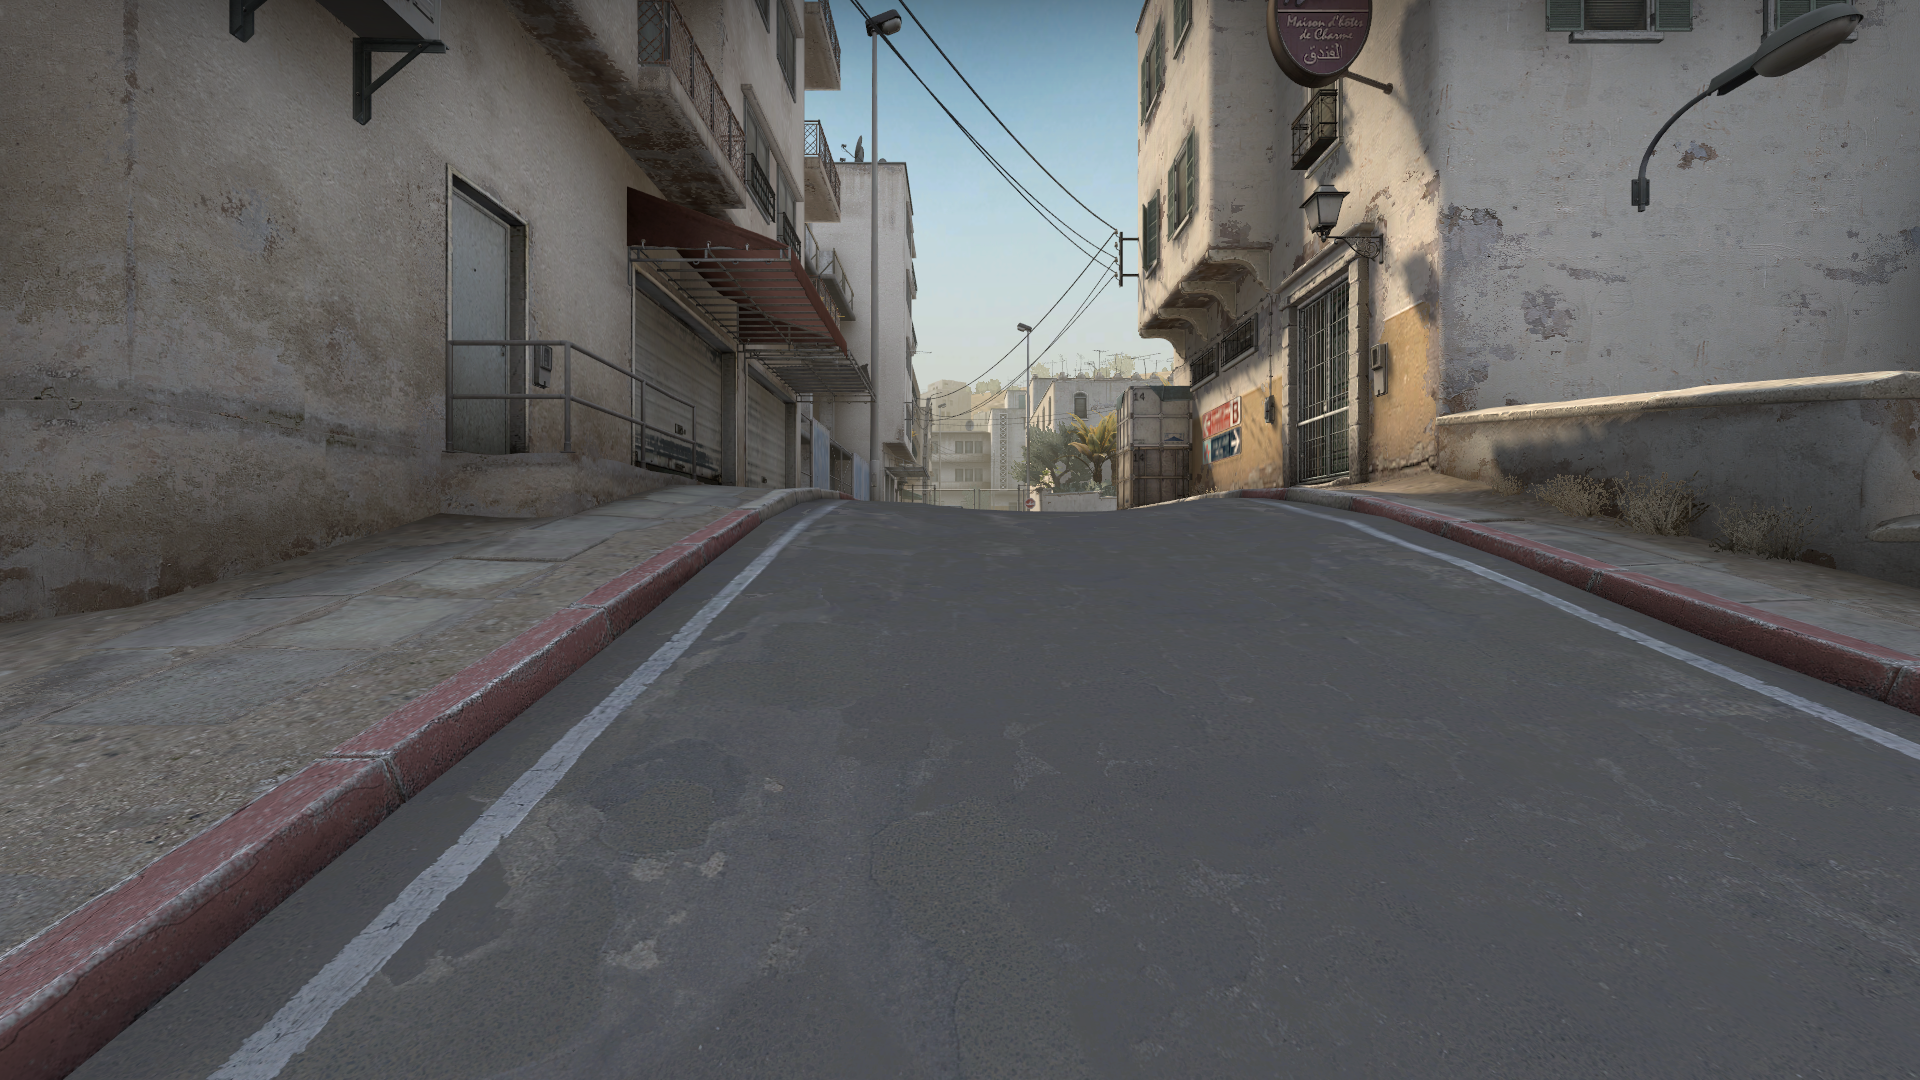
Map: de_dust2